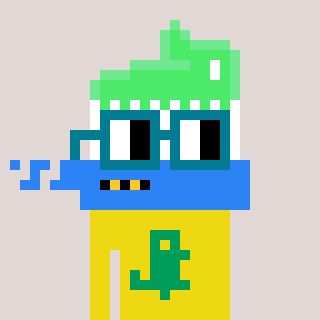
a pixel art character with square dark green glasses, a toothbrush-shaped head and a yellow-colored body on a warm background